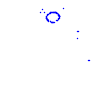
Particle: proton